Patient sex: M
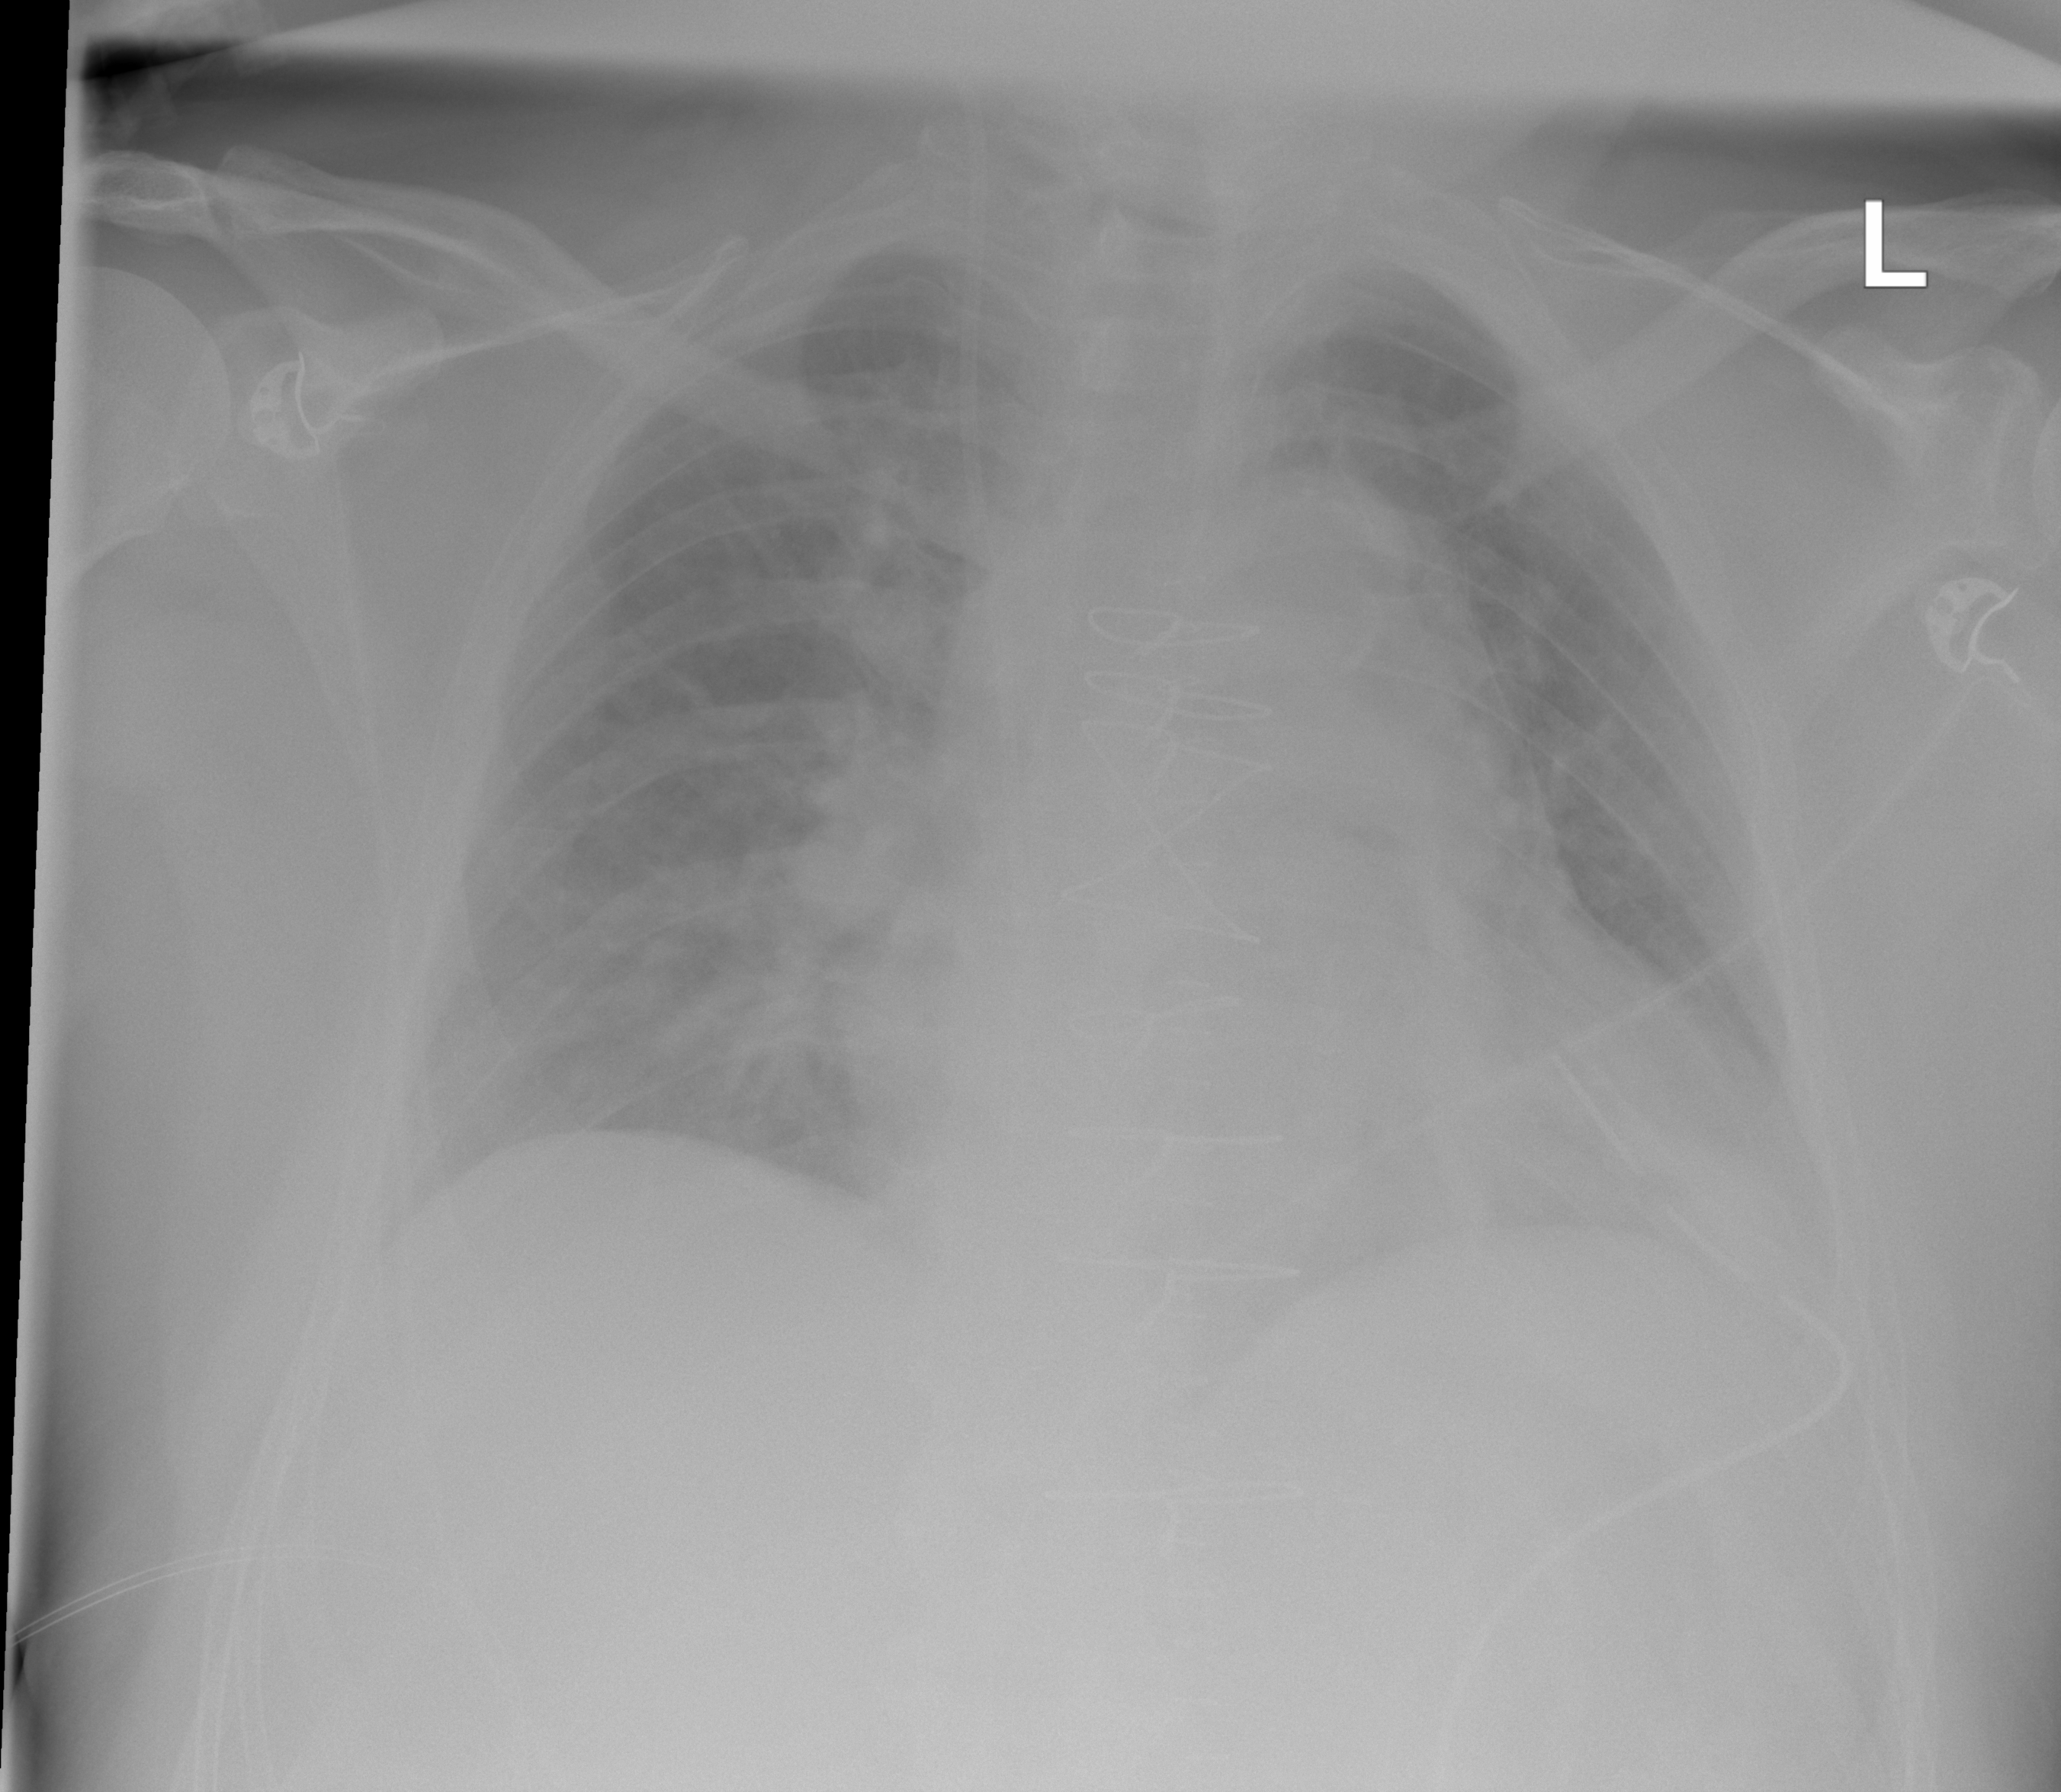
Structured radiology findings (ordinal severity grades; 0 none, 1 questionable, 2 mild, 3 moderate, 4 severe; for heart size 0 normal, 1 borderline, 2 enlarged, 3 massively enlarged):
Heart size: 2
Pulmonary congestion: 2
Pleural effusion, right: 0
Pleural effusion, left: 2
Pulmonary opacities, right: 0
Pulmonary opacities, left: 0
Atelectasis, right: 0
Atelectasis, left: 0